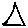
Label: triangle